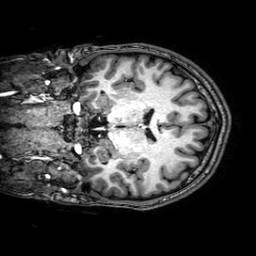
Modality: T1w
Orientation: coronal
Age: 22
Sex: male
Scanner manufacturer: philips
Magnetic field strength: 3 T
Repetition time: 8.2 s
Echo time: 0.0037 s